Interaction volume radius: 5 \u00c5
Interaction volume height: 30 \u00c5
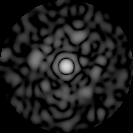
Disorder parameter: 0.8393